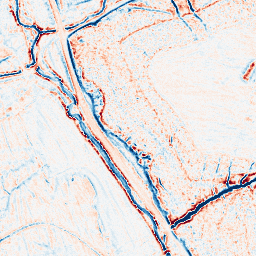
Category: edge_preserving
Decomposition family: bilateral
Decomposition parameters: d: 9
sigma_color: 75
sigma_space: 25
Upsampling method: quintic
Upsampling parameters: scale: 8
Upsampling scale: 8